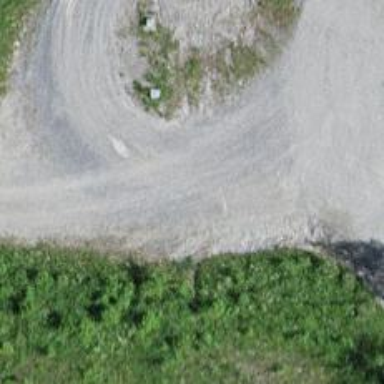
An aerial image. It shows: Gravel track with grade2 quality.